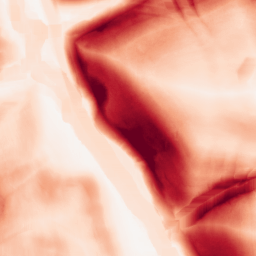
Category: morphological
Decomposition family: morphological_square
Decomposition parameters: operation: gradient
size: 15
Upsampling method: lanczos
Upsampling parameters: scale: 4
Upsampling scale: 4